Interaction volume radius: 10 \u00c5
Interaction volume height: 15 \u00c5
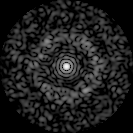
Disorder parameter: 0.7697